Field crop: maize
Growth stage: 2
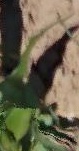
Species: maize